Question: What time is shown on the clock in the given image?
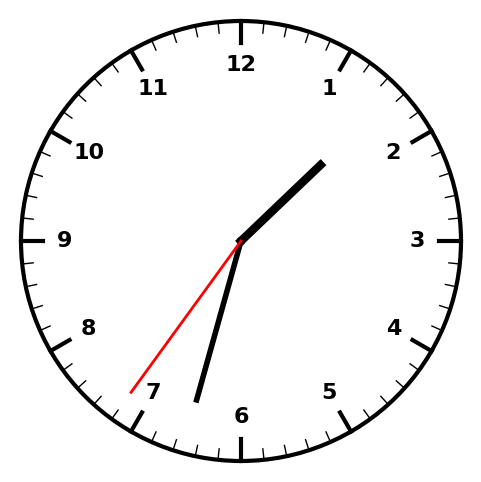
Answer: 01:32:36